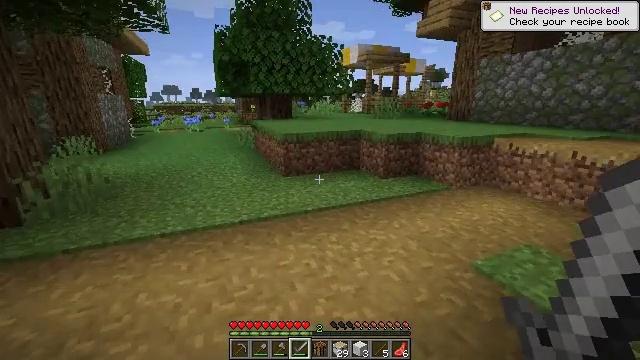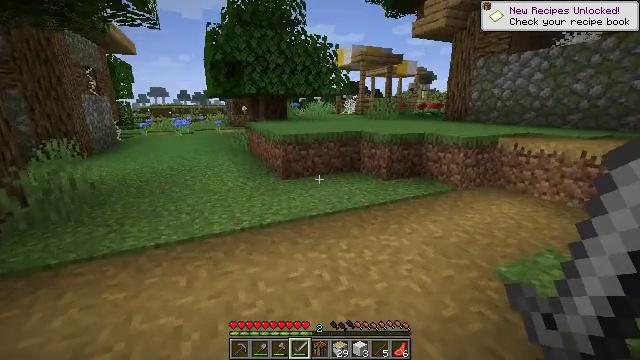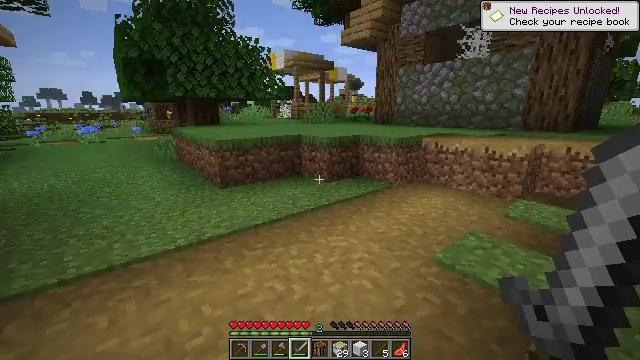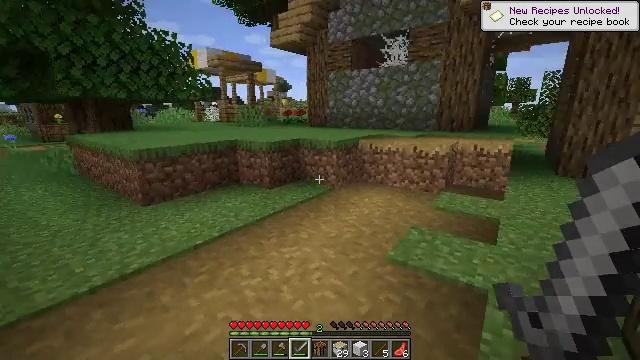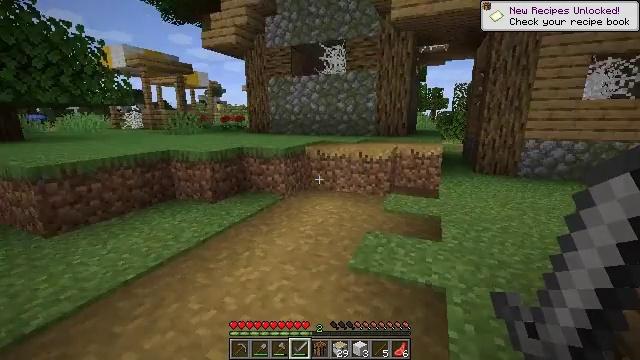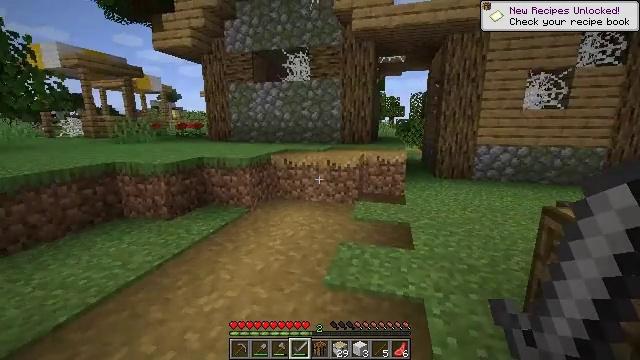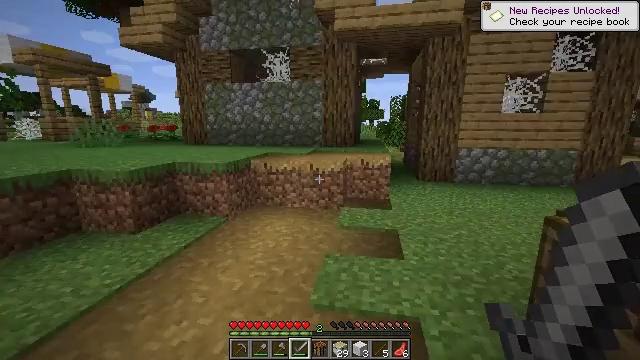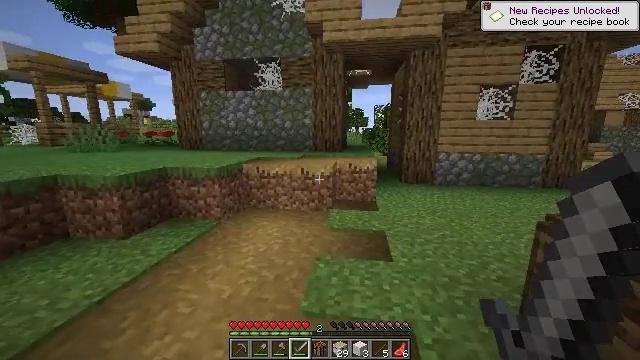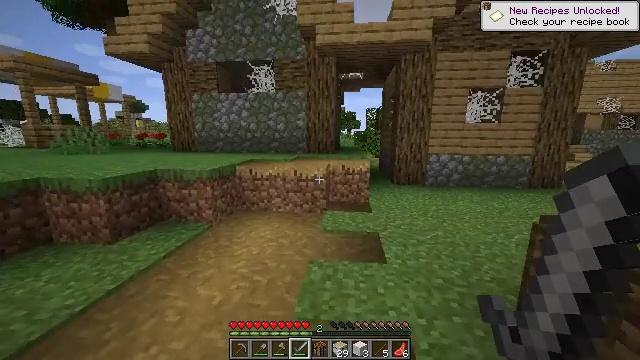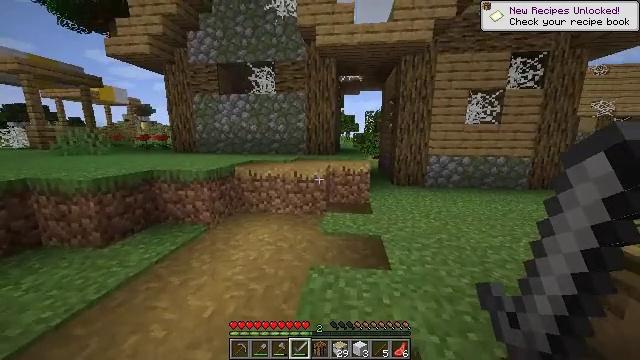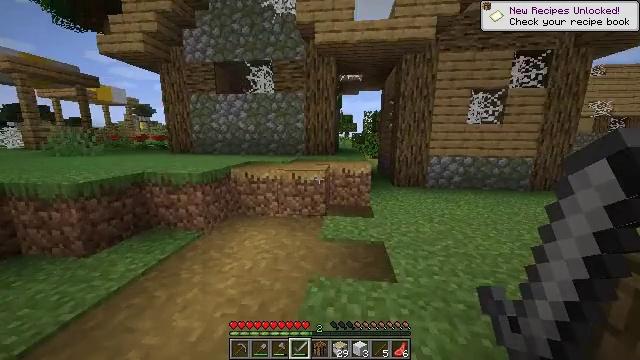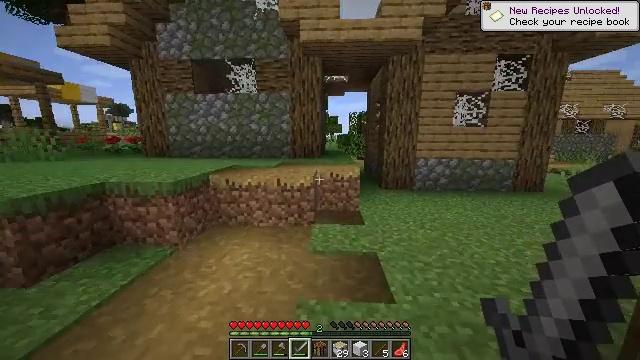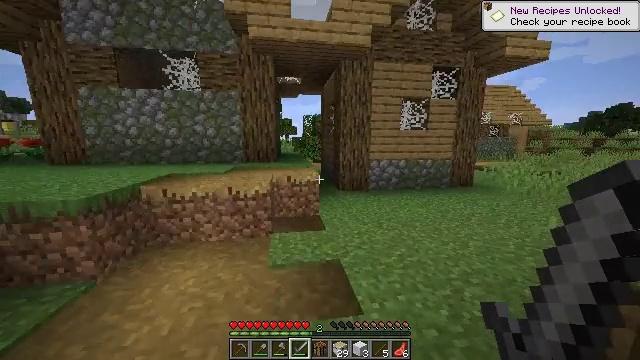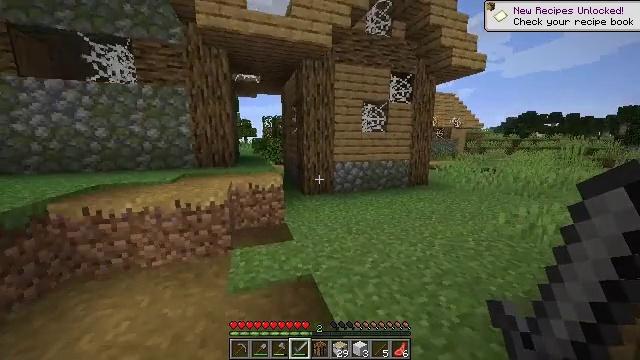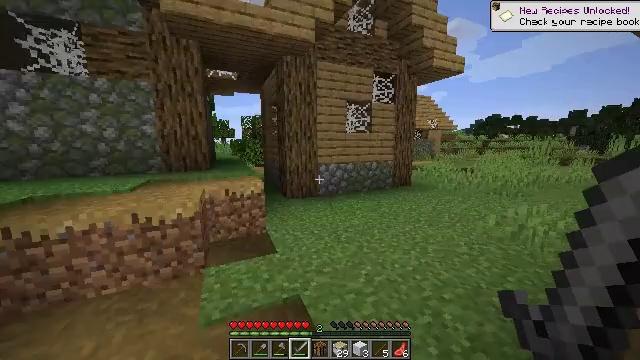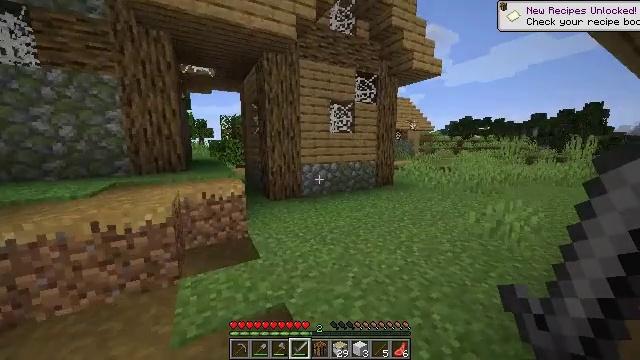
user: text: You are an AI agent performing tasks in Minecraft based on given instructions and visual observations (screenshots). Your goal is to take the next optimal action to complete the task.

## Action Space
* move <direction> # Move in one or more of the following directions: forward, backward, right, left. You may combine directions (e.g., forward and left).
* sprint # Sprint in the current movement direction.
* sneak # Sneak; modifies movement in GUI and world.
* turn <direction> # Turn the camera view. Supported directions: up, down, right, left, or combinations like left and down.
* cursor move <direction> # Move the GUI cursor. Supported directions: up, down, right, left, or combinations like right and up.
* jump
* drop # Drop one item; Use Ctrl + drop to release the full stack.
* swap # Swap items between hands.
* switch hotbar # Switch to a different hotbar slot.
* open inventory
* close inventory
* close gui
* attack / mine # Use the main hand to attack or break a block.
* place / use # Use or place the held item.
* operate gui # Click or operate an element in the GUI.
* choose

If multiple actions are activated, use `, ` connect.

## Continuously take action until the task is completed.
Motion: motion action
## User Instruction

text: Mine a chest to move it.
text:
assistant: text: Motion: move forward and move left, turn right
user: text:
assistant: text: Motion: move forward and move left, turn right
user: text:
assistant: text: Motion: move forward and move left, turn right
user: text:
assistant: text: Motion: move forward, turn right and up
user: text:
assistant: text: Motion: move forward, turn right and up
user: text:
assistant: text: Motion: move forward, sprint, turn right
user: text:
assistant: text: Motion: move forward, sprint, turn right
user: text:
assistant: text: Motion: move forward, sprint, turn right
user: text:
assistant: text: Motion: move forward, sprint
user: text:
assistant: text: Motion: move forward, sprint
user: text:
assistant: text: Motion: move forward, sprint, turn right
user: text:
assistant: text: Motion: move forward, sprint, turn right
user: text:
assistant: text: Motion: move forward, sprint, turn right
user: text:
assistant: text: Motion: move forward, sprint, turn right
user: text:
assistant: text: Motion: move forward, sprint, turn right
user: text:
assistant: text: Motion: move forward, sprint, turn right
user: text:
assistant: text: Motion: move forward, sprint, turn right
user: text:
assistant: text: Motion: move forward, sprint, turn right
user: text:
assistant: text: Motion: move forward, sprint, turn right
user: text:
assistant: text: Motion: move forward, sprint, turn right
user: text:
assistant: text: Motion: move forward, sprint, turn right
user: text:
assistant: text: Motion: move forward, sprint, turn right
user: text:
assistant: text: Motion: move forward, sprint, turn right
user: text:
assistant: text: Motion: move forward, sprint
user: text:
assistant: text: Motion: move forward, sprint
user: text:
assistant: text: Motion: move forward, sprint
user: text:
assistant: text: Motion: move forward, sprint
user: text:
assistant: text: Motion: move forward and move right, sprint, turn left
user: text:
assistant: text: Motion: move forward and move right, sprint, turn left
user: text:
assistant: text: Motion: move forward and move right, sprint, turn left